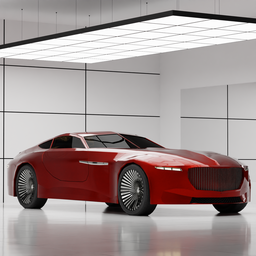
Label: mechanical